Aerial crown-view tile of a tropical tree (Barro Colorado Island, Panama), acquired 20241112:
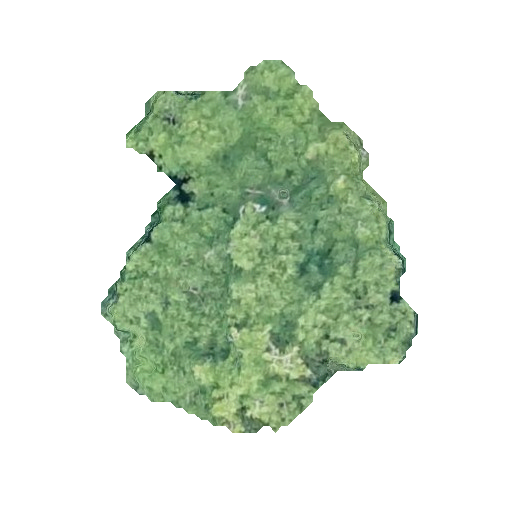
Species: Astronium graveolens
GBIF accepted scientific name: Astronium graveolens
Crown area: 121.767 m²